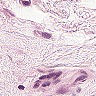
Metastatic tissue present: no